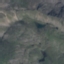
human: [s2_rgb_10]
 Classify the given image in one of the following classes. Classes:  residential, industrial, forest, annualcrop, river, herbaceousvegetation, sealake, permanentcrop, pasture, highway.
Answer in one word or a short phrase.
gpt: HerbaceousVegetation